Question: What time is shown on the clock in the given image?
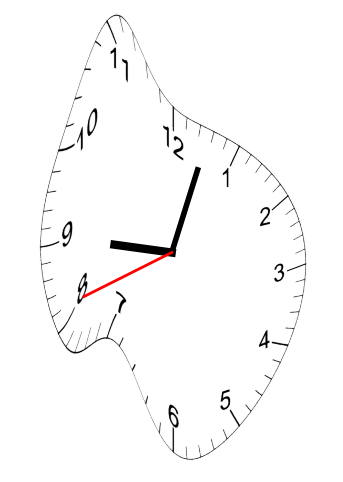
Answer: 09:02:41